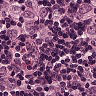
Metastatic tissue present: yes